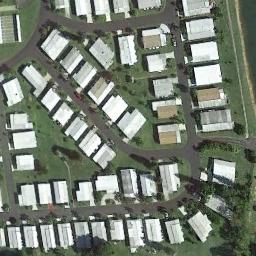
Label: mobile_home_park